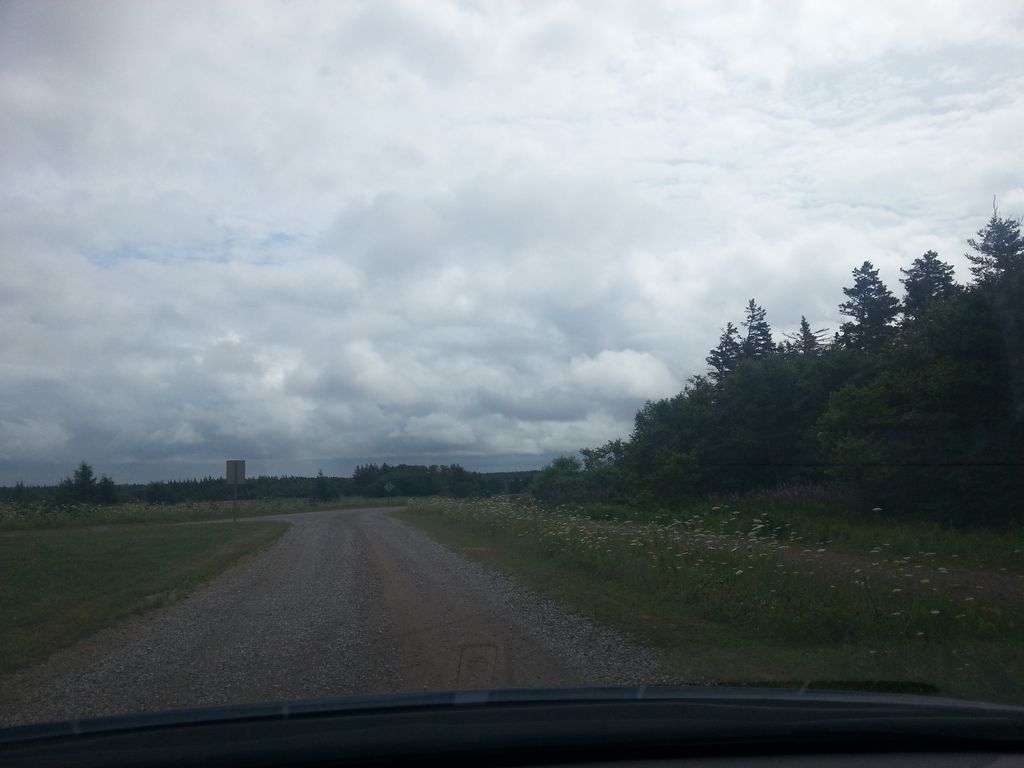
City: charlottetown